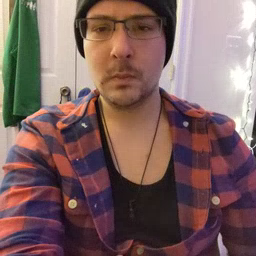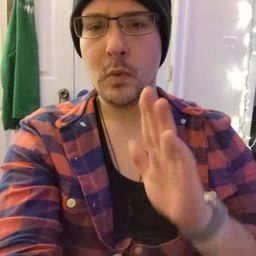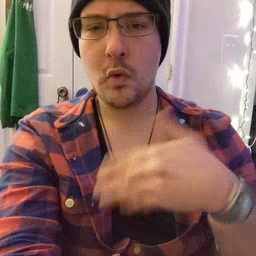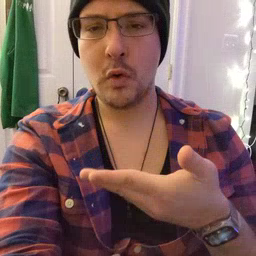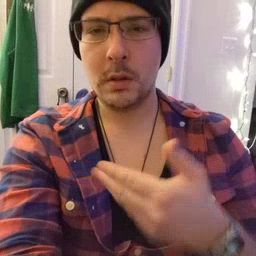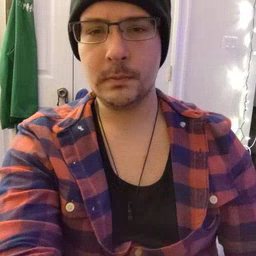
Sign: all